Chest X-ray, PA view. Patient: 30 years old, sex F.
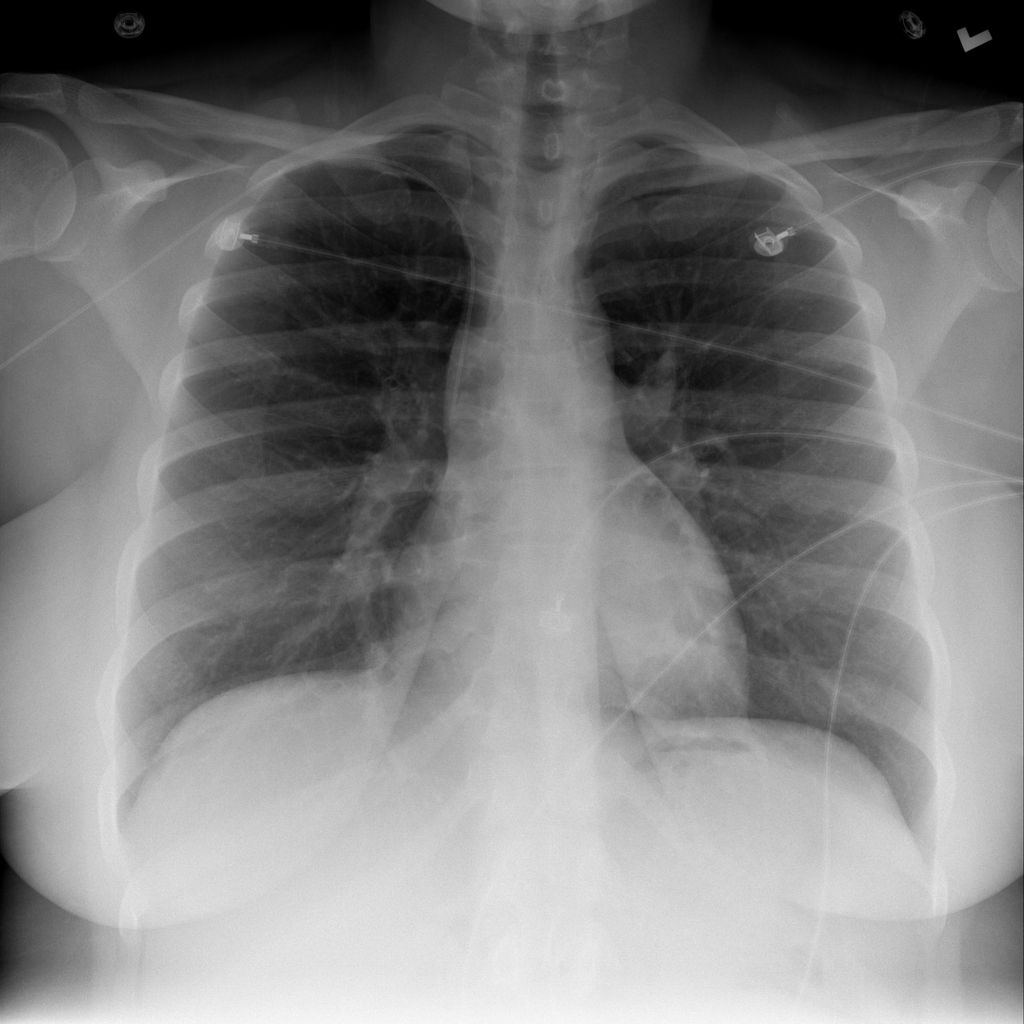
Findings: No Finding